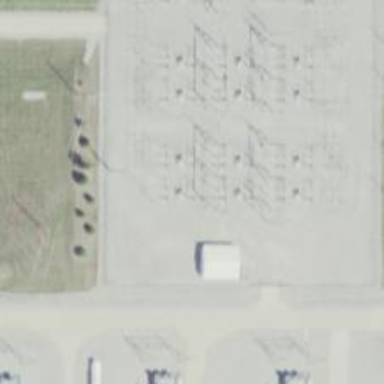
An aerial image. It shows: Switch for power supply.